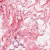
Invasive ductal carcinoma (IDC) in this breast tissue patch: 0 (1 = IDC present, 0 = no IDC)